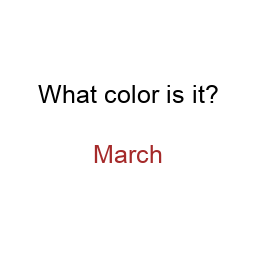
Color: brown
Background color: white
Question text color: black